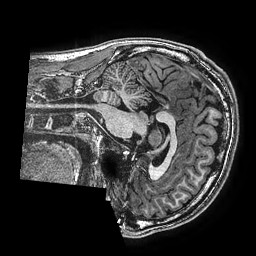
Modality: T1w
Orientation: sagittal
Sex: male
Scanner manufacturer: ge
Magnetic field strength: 3 T
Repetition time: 0.00766 s
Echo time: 0.003476 s